Question: How to create the pop up box as shown below in image with pure css

Here is what I have made with position:absolute which works fine but what I am trying to get is, is it possible to do only with one div by using ':after' or ':before' pseudo classes?
'''
.pop{
background:#333;
display:inline-block;
width:250px;
height:120px;
border-radius:8px;
position:relative;
margin-top:25px
}
span{
position:absolute;
left:0;
top:-20px;
color:white;
display:inline-block;
border-radius:8px 8px 0 0;
background:#333;
padding:6px;
width:100px
}
'''
<URL>
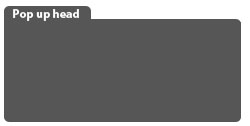
Answer: This one is not much flexible, but does thing without additional markup, using pseudo element '::before'.
'''
.pop {
background: #333;
width: 250px;
height: 120px;
border-radius: 8px;
display: inline-block;
}
.pop::before {
content: "Pop up head";
display: block;
width: 90px;
background: #333;
border-radius: 8px;
padding: 3px;
margin-top: -14px;
text-align: center;
color: white;
}
'''
'''
<div class="pop"></div>
'''